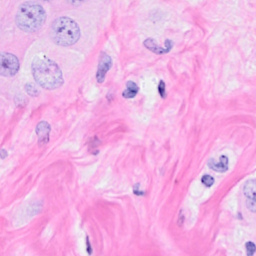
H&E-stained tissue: Breast